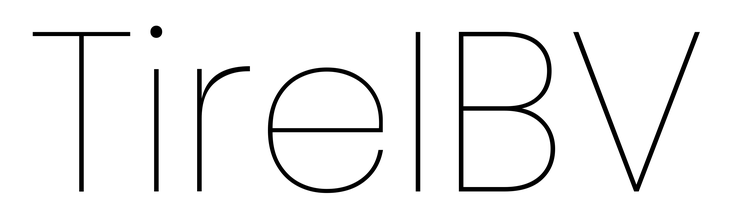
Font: Poppins-Thin